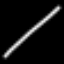
Label: line